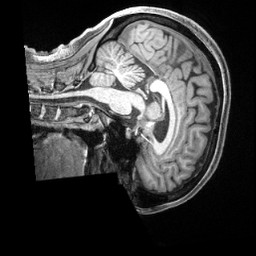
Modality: T1w
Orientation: sagittal
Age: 34
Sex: female
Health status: ill
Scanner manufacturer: siemens
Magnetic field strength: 3 T
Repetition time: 2.4 s
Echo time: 0.00222 s